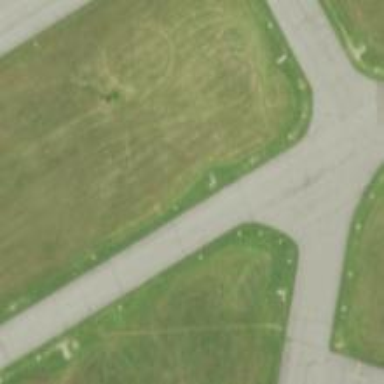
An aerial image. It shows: Asphalt taxiway in the airport.